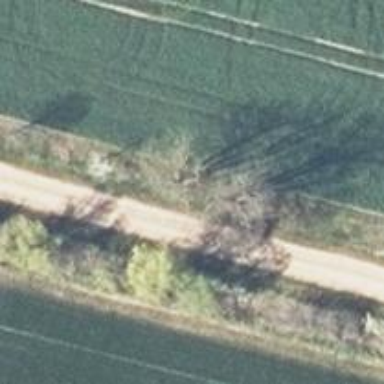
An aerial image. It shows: Row of deciduous broadleaved trees.